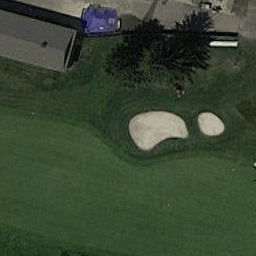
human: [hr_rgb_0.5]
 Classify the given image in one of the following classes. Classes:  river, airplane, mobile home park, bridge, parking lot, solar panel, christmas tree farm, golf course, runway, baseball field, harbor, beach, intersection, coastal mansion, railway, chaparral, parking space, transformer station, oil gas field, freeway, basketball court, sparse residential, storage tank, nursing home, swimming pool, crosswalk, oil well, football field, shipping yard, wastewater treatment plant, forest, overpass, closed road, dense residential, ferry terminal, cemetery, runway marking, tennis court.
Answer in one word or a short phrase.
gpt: golf course